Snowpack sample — Buffalo Mountain, Silverthorne, Colorado, USA (1/25/25, 10:11 AM MST)
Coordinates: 39.6222, -106.1139
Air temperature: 22 °F
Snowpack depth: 110 cm
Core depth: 40 cm
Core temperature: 46.4 °F
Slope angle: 12°, slope face: 102°
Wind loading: high
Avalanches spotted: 0
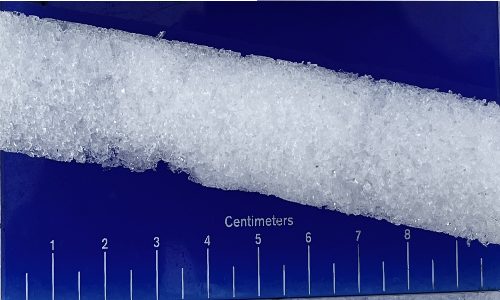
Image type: core
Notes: No avalanches nearby, collected on the outskirts of a fire break 15 meters from the treeline, on way to Buffalo and Red Mountain